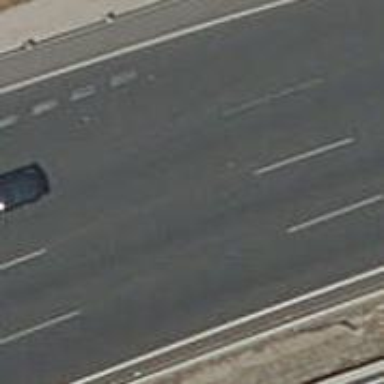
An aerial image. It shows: Asphalt motorway.